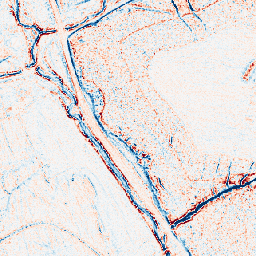
Category: edge_preserving
Decomposition family: anisotropic_diffusion
Decomposition parameters: iterations: 5
kappa: 50
gamma: 0.15
Upsampling method: area
Upsampling parameters: scale: 4
Upsampling scale: 4